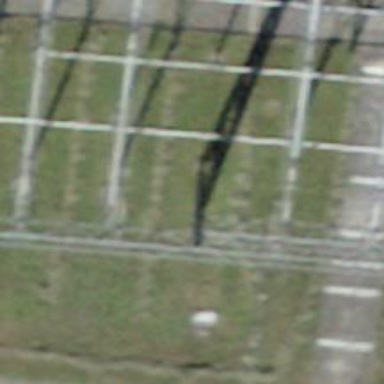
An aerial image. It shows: Power line with three cables.